Question: I'm creating an iOS7 app and I have an 'UITextView' inside a 'UITableView' cell with a 'CAGradient' applied to it. If I use different colors from 'clearColor' works fine, but if I use 'clearColor' as one of the colors for the gradient it turns out to be gray...
This is my code. 'theContent' is my 'UITextView'.
'''
CAGradientLayer *gradient = [CAGradientLayer layer];
gradient.frame = theContent.bounds;
gradient.colors = [NSArray arrayWithObjects:(id)[[UIColor clearColor] CGColor], (id)[[UIColor whiteColor] CGColor], nil];
[theContent.layer insertSublayer:gradient atIndex:100];
'''
And this is the final (wrong) result...

How can I fix this to have a 'clearColor' to 'whiteColor' gradient???
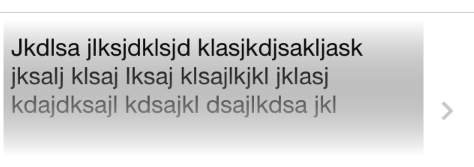
Answer: it may help on you if you try to use
'''
[UIColor colorWithWhite:1.f alpha:0.f];
'''
instead of the 'clearColor' for the white tone.